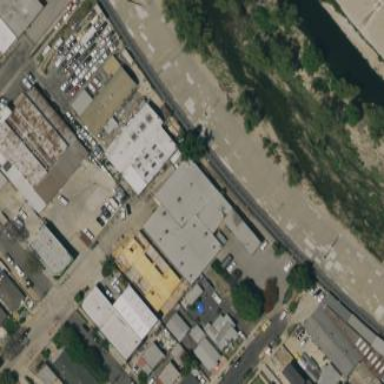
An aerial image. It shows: Industrial building.